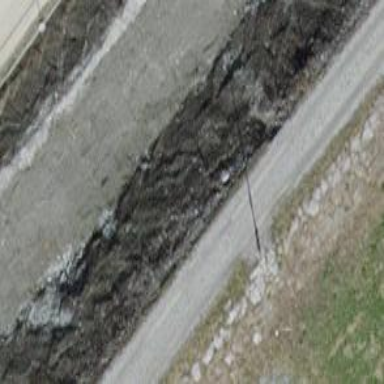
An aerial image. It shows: Road with steps.